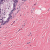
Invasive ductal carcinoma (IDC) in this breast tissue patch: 0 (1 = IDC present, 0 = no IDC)